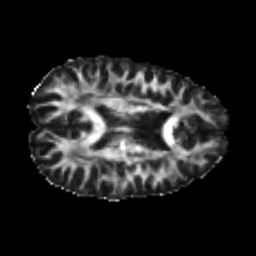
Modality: FA
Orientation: axial
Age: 24
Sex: male
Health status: healthy
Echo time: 0.074 s